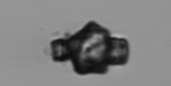
Label: Delphineis